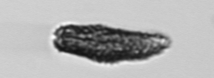
Label: Pseudochattonella_farcimen